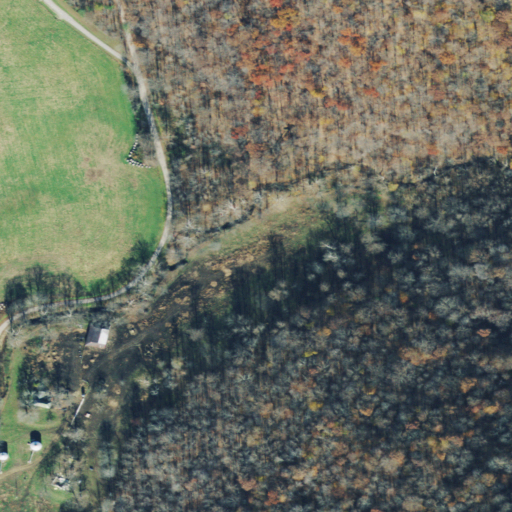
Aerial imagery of valley in Ohio named Stocking Leg Hollow containing deciduous forest, pasture, open development, mixed forest, and medium intensity development